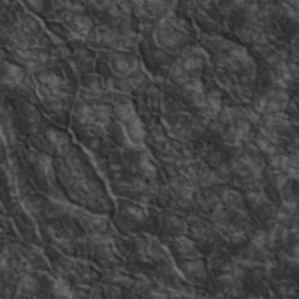
Label: non_frost